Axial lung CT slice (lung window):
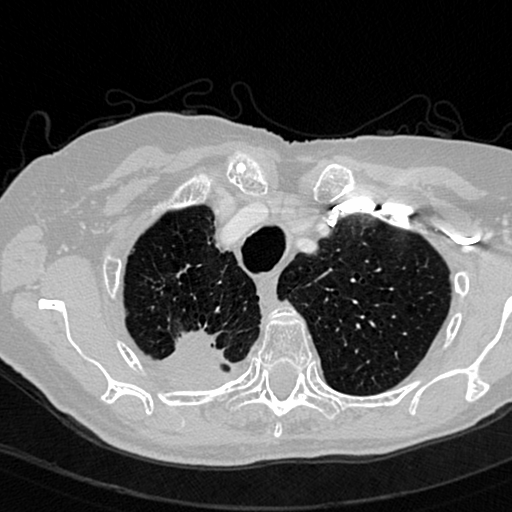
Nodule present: no